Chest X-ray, AP view. Patient: 35 years old, sex M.
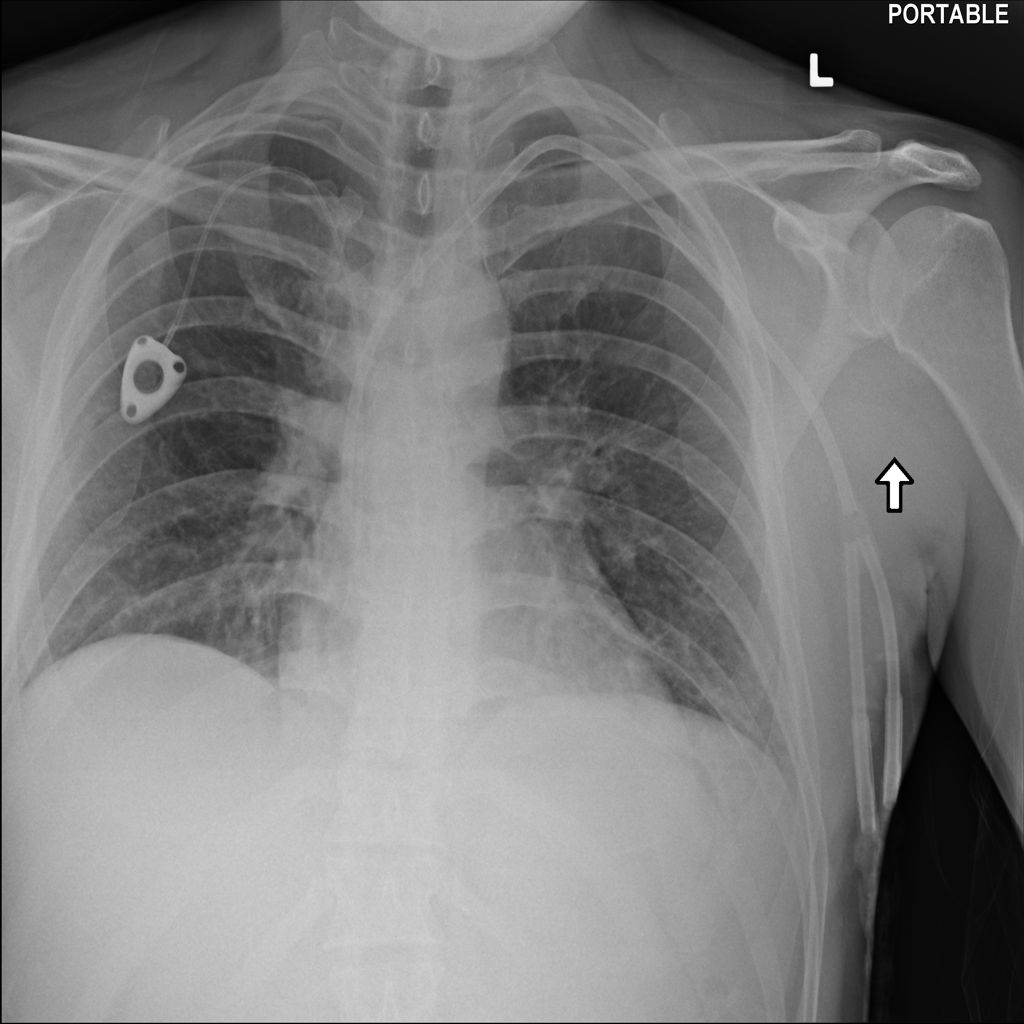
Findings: Infiltration, Mass